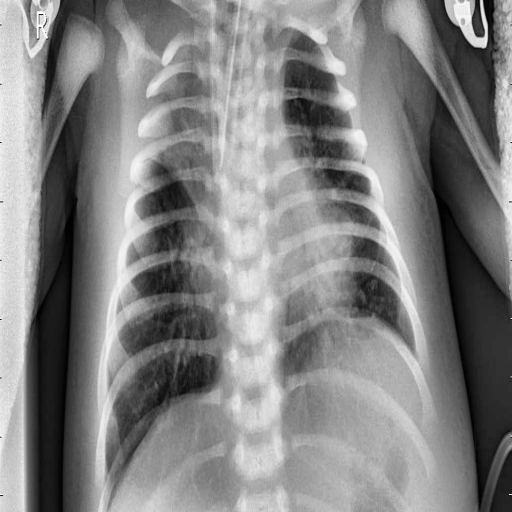
Finding: PNEUMONIA